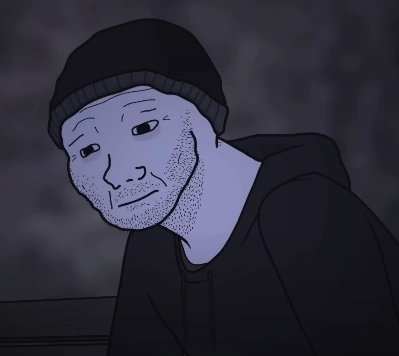
Label: 5_Wojak_with_Background